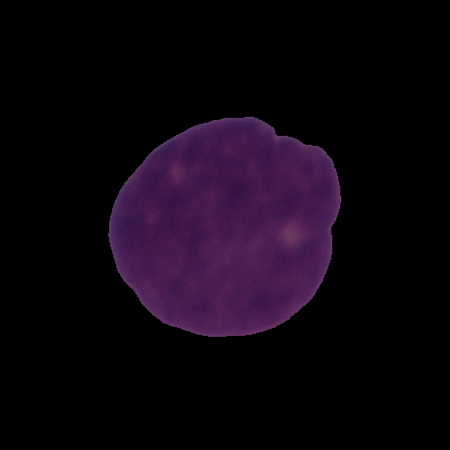
Label: cancer